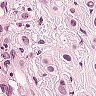
Metastatic tissue present: yes